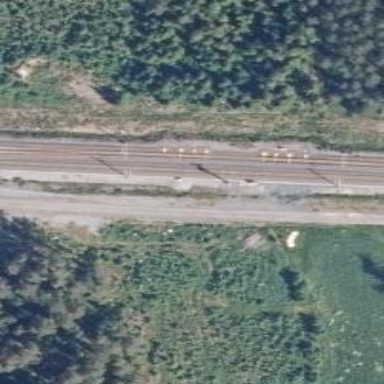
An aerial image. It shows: Railroad crossover.